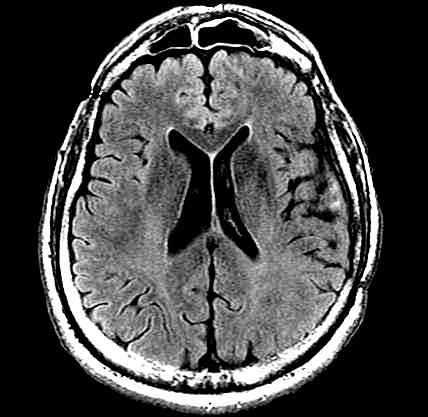
Label: notumor